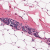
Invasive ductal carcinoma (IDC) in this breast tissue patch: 0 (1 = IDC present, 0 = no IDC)